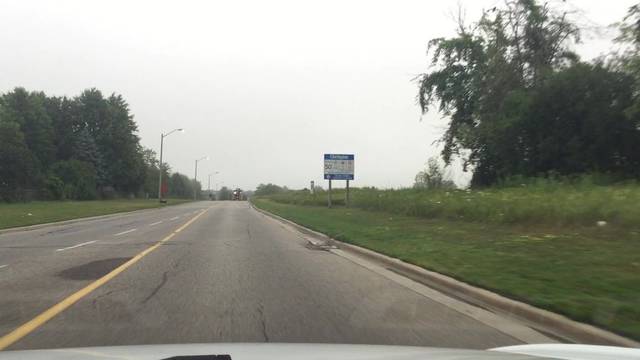
Region: Canada
Coordinates: 43.891, -78.806